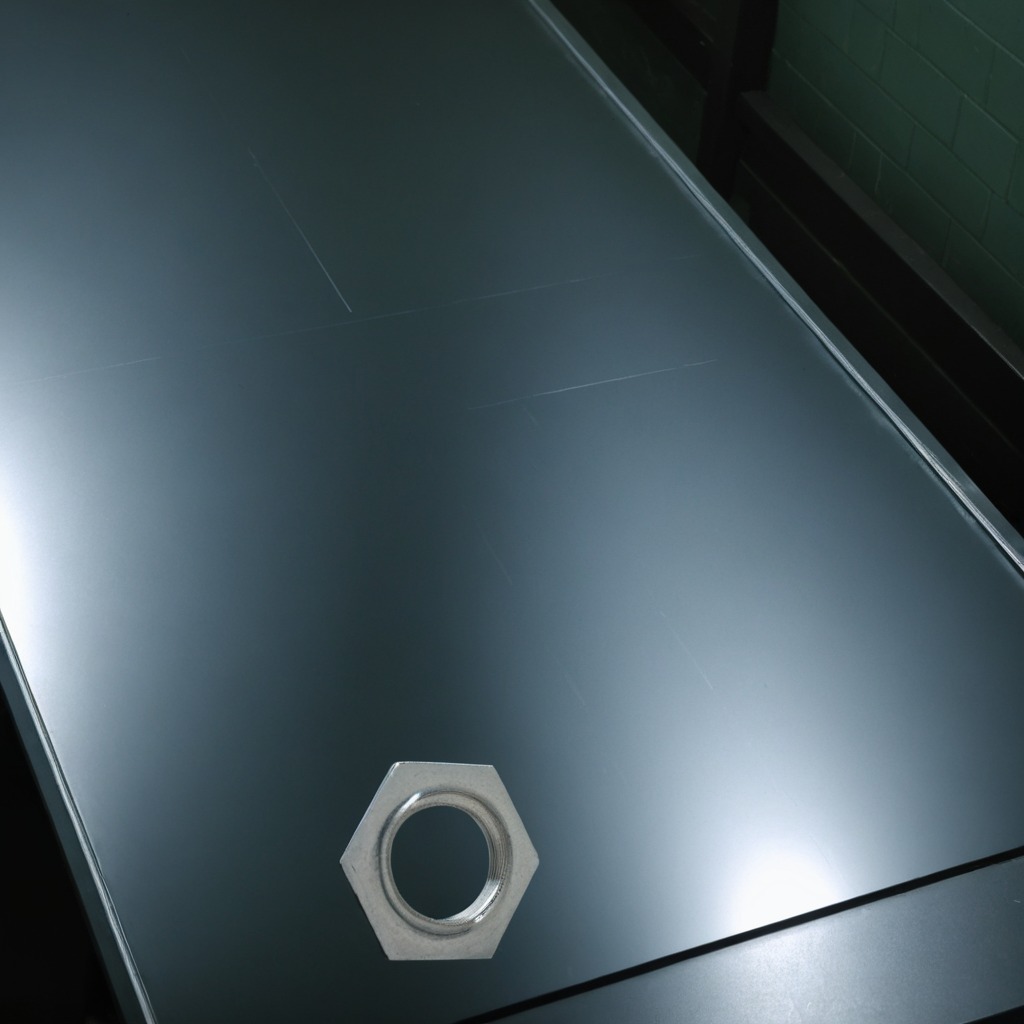
A metal nut lies on the clean empty table in a railway signal maintenance room lit by harsh overhead fluorescents.